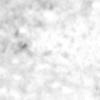
Label: no_change